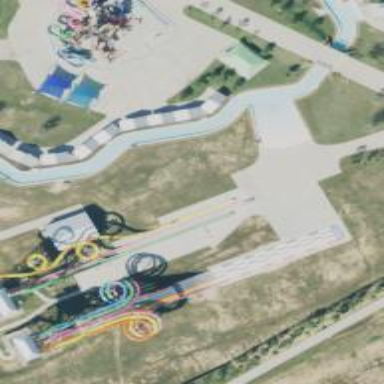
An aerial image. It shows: Water slide attraction.